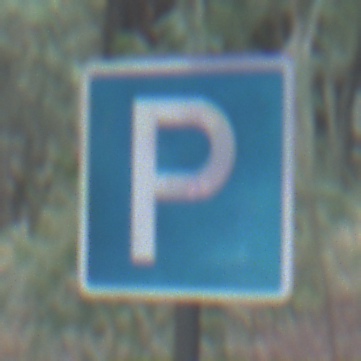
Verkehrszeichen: Parken
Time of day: SunriseSunset
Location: Outdoor (Nature)
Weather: NotSpecified
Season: Autumn
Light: Natural